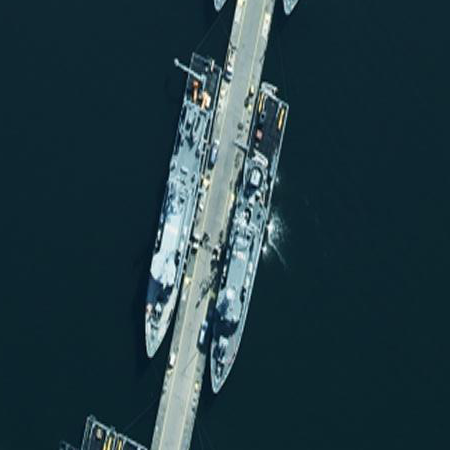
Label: combat